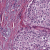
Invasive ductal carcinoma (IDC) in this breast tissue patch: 0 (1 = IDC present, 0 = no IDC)